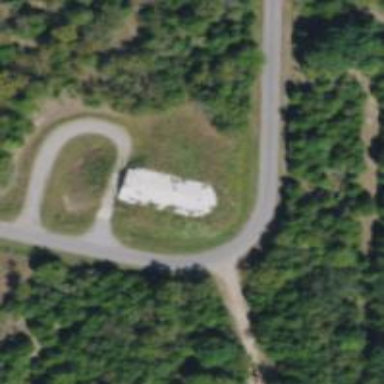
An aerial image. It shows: Military bunker.